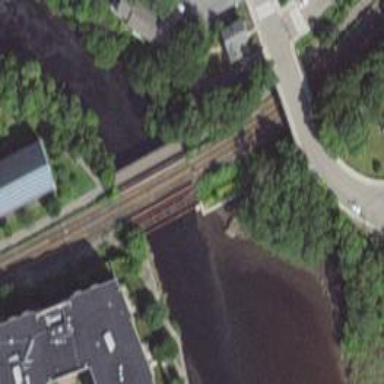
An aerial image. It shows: Bridge for light rail railway electrified with contact line.